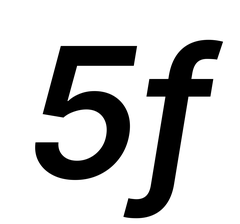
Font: Inter-Italic_SemiBold_Italic